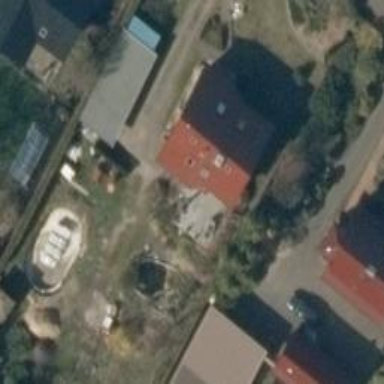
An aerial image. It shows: Residential building.